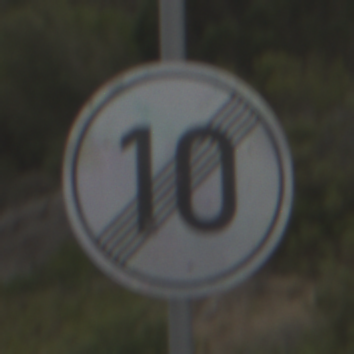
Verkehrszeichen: EndeGeschwindigkeit10
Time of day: Midday
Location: Outdoor (Nature)
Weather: Overcast
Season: NotSpecified
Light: Natural